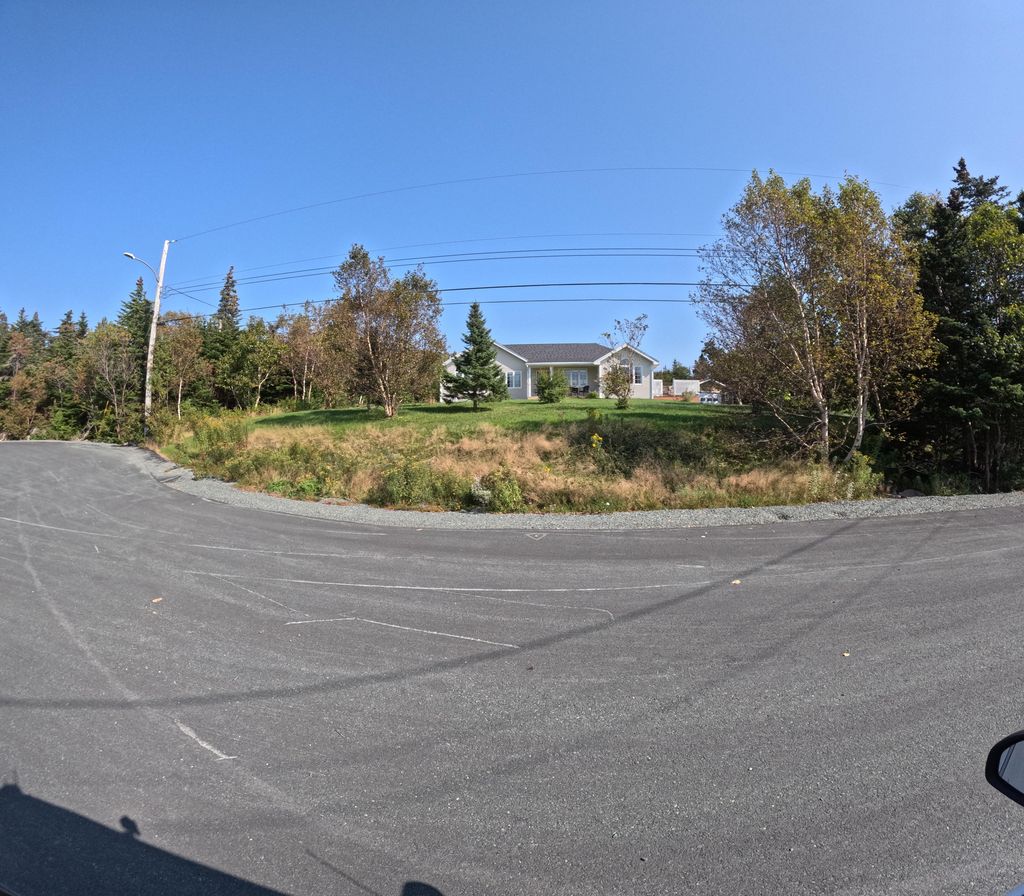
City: st_johns